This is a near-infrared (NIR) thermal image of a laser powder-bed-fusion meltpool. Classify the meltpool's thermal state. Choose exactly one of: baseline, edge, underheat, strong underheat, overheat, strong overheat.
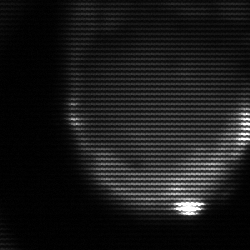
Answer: edge